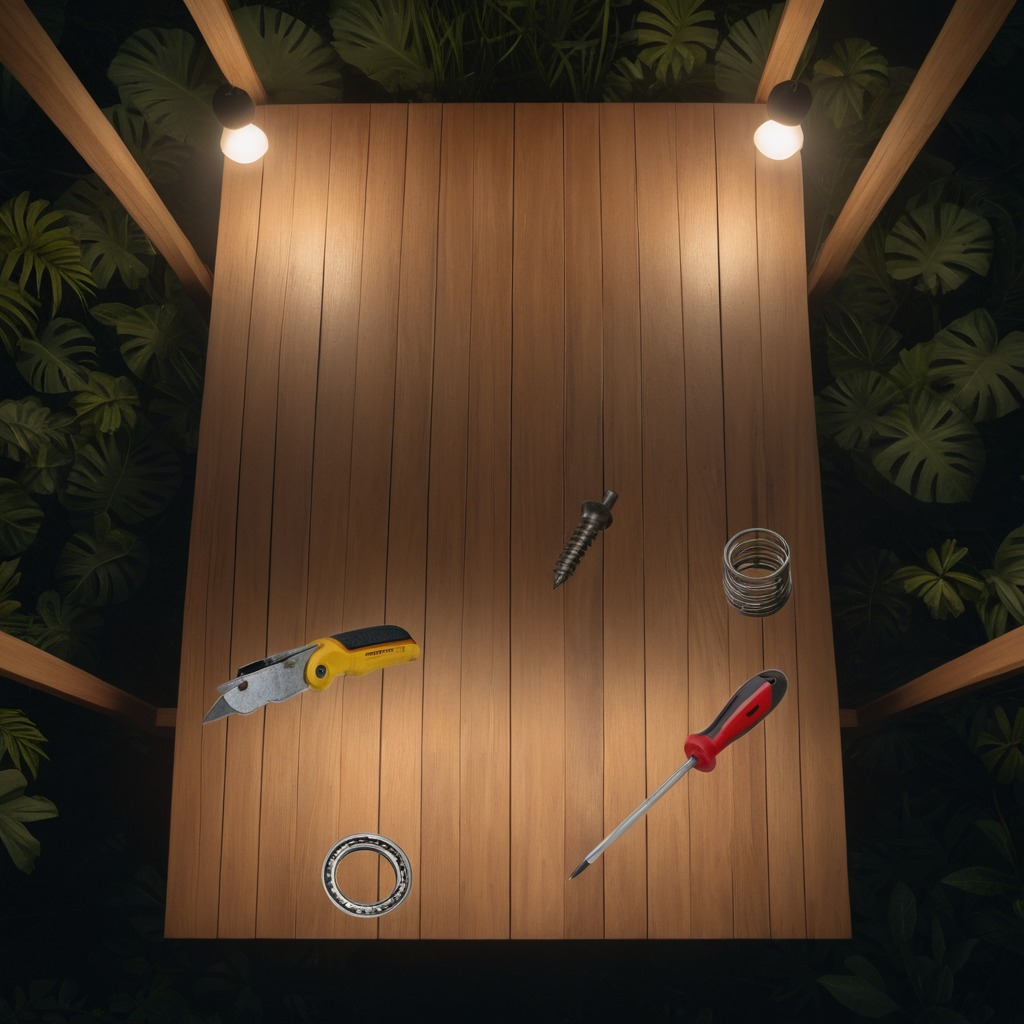
A metal ball bearing, a utility knife, a metal machine screw, a coiled metal spring, and a screwdriver are lying on a wooden table inside a jungle field workshop tent at night.